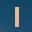
Label: 1